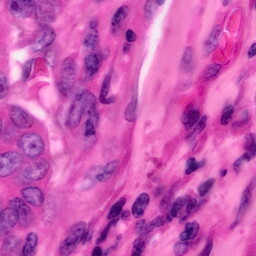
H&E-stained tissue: Pancreatic